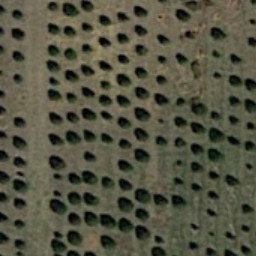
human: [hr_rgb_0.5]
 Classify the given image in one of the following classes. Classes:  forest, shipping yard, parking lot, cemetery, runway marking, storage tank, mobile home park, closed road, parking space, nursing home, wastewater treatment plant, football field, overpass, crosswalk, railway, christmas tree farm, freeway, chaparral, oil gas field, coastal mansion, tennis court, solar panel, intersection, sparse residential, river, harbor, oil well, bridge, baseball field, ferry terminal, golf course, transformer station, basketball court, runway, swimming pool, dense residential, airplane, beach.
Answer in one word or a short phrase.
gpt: christmas tree farm